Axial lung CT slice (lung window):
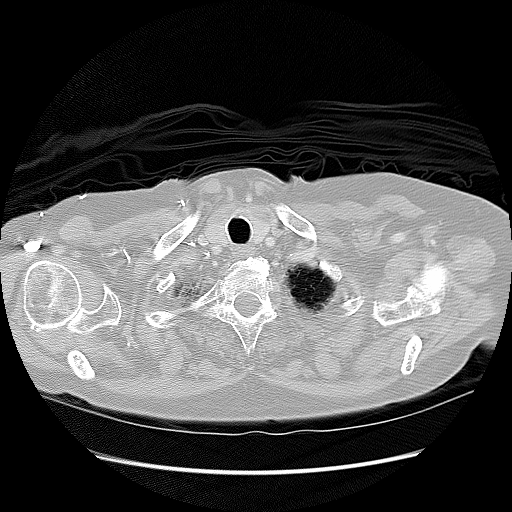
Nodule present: no